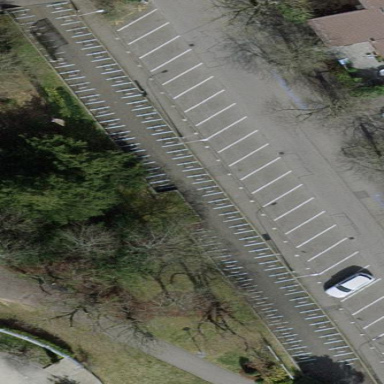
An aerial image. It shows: Bicycle parking facility.